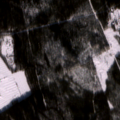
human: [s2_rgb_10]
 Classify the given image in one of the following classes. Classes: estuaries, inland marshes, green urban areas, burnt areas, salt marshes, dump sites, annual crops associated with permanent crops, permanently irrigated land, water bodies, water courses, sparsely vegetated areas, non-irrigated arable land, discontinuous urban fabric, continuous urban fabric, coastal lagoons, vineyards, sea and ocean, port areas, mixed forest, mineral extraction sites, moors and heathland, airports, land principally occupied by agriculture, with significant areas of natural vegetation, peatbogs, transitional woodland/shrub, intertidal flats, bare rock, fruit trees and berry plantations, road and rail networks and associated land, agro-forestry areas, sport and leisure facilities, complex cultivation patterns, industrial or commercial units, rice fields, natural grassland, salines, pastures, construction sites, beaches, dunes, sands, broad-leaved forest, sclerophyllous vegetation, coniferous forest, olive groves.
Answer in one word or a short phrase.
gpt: non-irrigated arable land, coniferous forest, mixed forest, transitional woodland/shrub